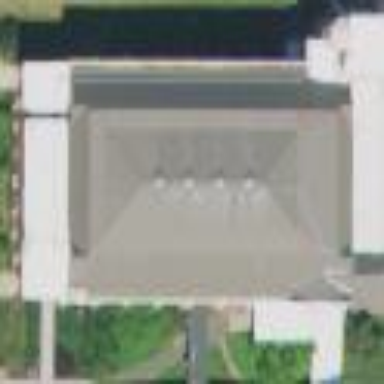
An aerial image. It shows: Sports hall building.